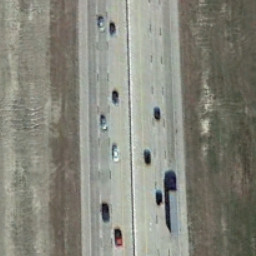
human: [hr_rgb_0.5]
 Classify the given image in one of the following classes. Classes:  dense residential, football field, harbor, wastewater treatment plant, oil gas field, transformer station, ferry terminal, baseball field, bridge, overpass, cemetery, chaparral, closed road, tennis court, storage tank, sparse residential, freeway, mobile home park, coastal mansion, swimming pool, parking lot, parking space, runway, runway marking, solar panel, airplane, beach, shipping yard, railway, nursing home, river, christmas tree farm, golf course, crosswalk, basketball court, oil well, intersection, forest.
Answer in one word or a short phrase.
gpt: freeway